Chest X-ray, PA view. Patient: 54 years old, sex M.
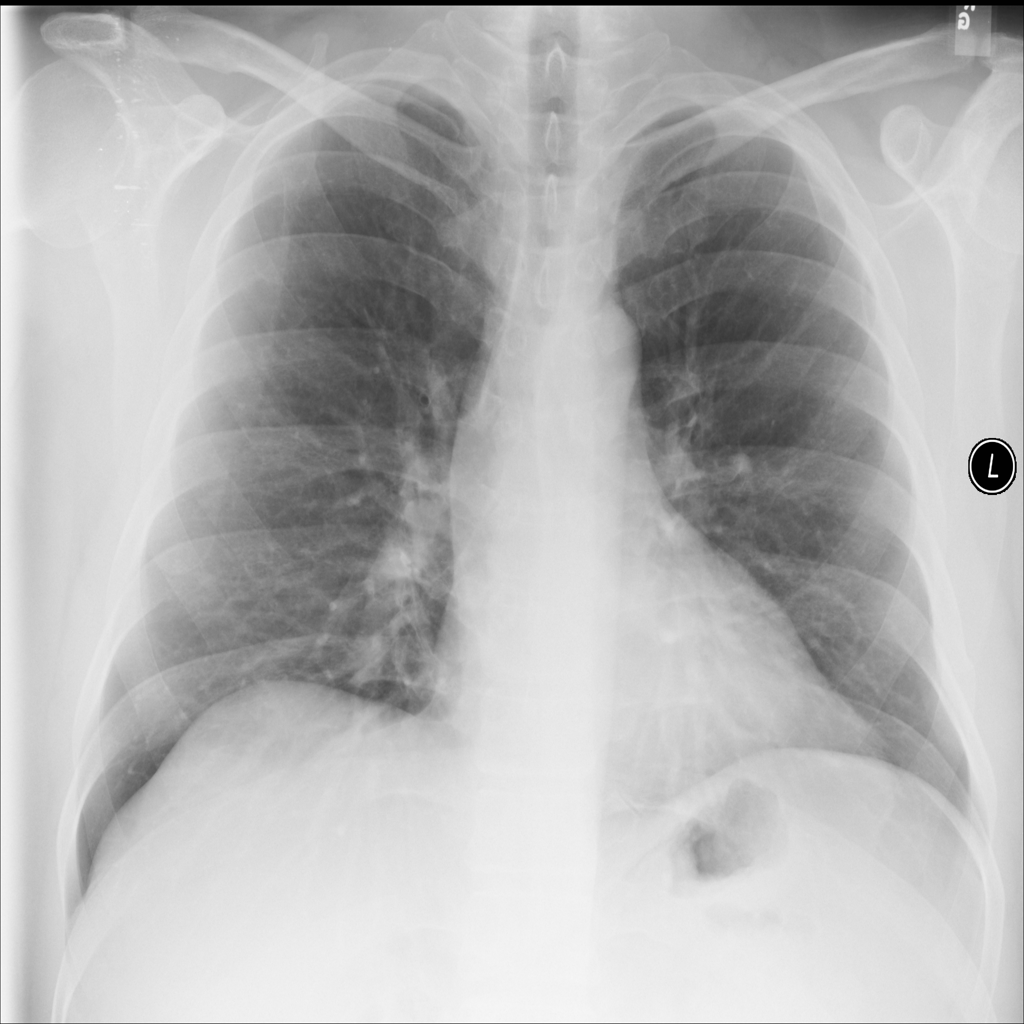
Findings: No Finding